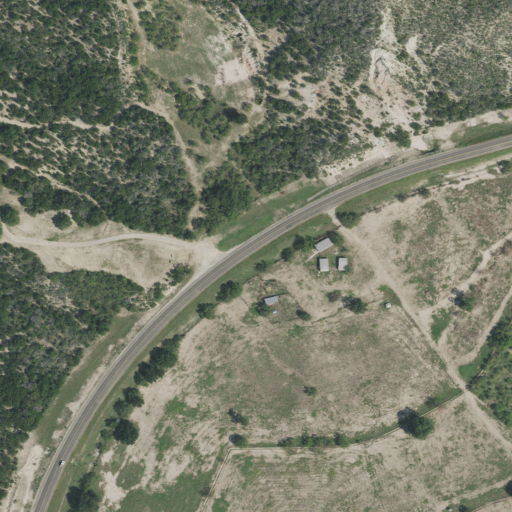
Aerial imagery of valley in Texas named Kountz Draw containing shrub, low intensity development, open development, medium intensity development, and deciduous forest